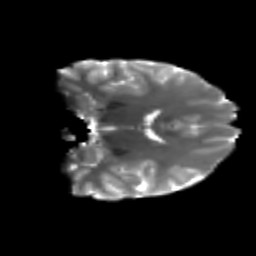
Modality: T2w
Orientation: coronal
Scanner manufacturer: siemens
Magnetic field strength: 3 T
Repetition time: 4.16 s
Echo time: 0.0806 s